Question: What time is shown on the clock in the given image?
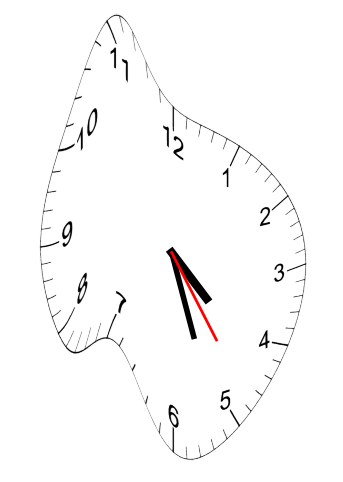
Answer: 04:26:24